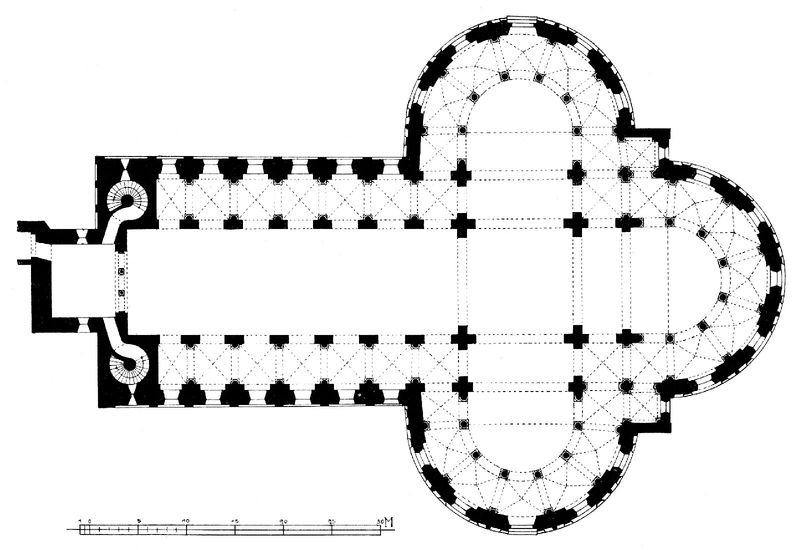
Titel: St. Maria im Kapitol in Köln
Standort: Köln, St. Maria im Kapitol (EU - D - NRW)
Schlagwörter: skizze, barock, kirche, turm, schiff, kuppel, treppen, eingang, türme, entwurf, mittelschiff, kreuzgratgewölbe, langschiff, querhaus, apsis, grundriss, kreuzgang, vorhalle, seitenschiffe, vierung, vierungsturm, chorumgang, wendeltreppen, kappellen, abbey, flankentürme, pasis